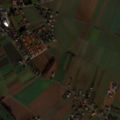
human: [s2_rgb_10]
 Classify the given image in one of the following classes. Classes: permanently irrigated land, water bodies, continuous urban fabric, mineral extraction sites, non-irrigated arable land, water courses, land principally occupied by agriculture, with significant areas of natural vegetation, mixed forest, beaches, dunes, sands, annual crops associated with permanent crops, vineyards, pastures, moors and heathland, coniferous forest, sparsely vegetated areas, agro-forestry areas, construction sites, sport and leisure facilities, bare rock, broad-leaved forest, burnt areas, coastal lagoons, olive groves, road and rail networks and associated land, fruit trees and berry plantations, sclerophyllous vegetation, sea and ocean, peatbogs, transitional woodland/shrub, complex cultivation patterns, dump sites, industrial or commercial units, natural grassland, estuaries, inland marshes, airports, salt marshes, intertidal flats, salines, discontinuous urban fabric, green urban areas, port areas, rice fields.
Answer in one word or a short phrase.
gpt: discontinuous urban fabric, non-irrigated arable land